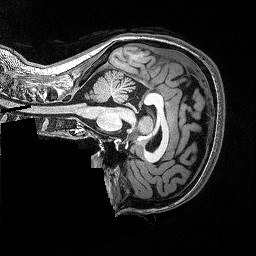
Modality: T1w
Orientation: sagittal
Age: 25
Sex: female
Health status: healthy
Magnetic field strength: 3 T
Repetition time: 2.53 s
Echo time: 0.00331 s